Field crop: maize
Growth stage: 1
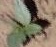
Species: datura